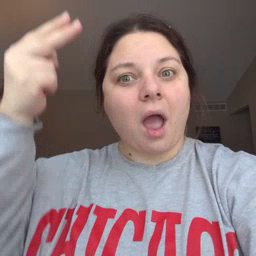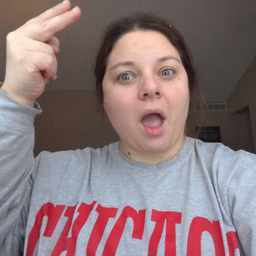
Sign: high